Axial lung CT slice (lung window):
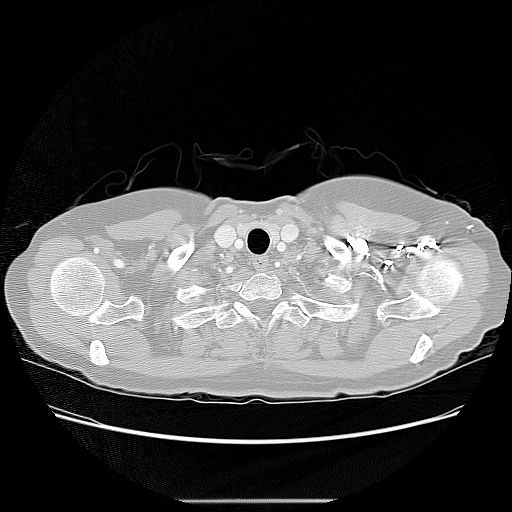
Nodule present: no